Interaction volume radius: 5 \u00c5
Interaction volume height: 25 \u00c5
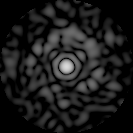
Disorder parameter: 0.7893